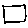
Label: square